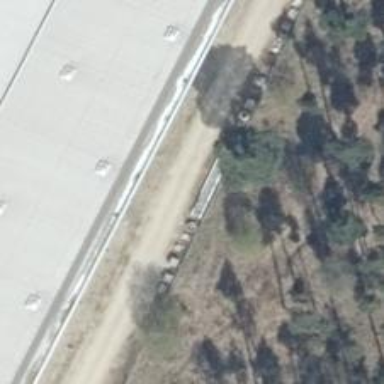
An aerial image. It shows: Track with grade1 tracktype.